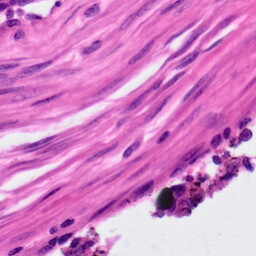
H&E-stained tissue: Ovarian